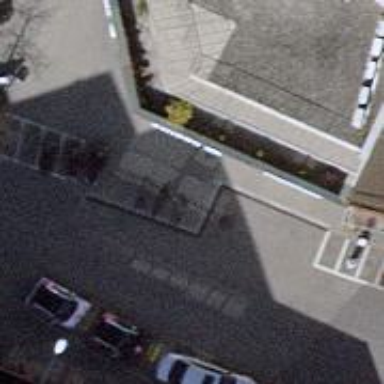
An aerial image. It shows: Bicycle parking area with stands.